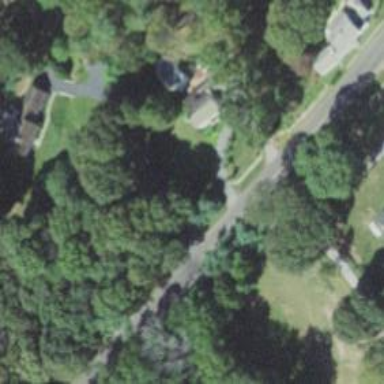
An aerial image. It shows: Residential driveway.